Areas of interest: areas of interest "JD Logistics South China Huangpu Sorting Center"
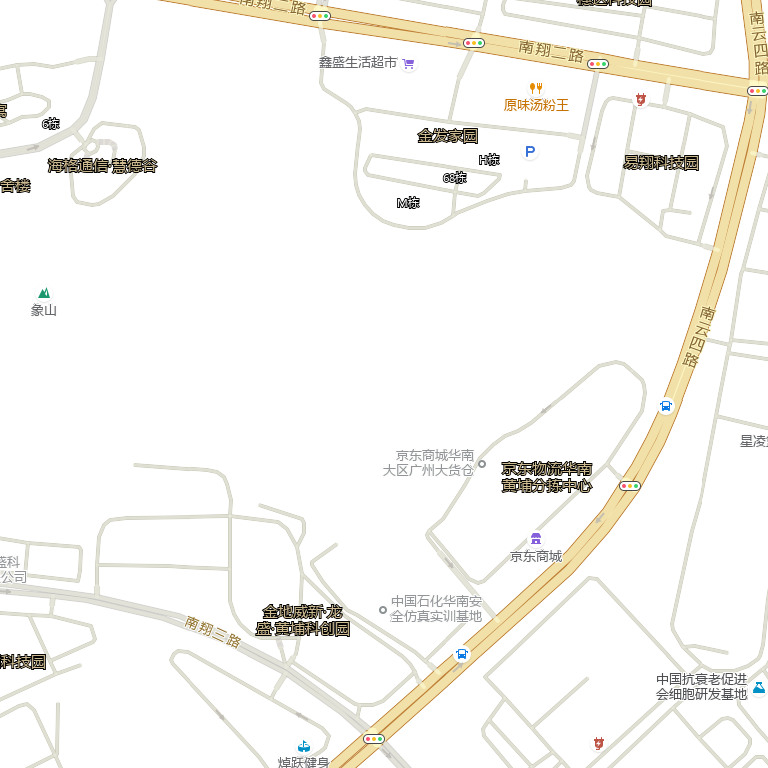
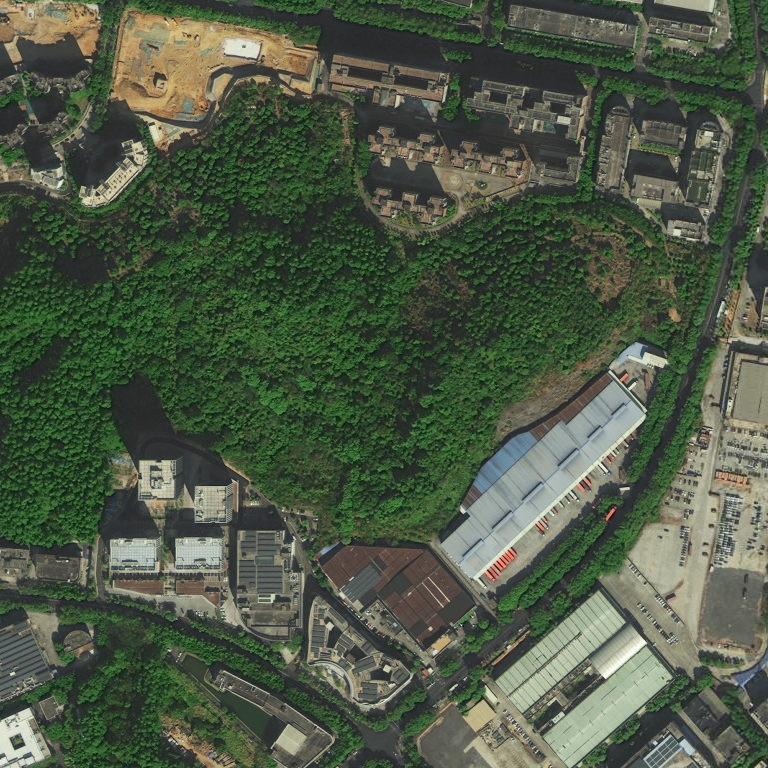